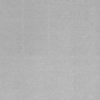
Label: dusty